Question: Already checked solutions related to my question but didn't get what I want to achieve
Here is my table structure (for ex. where table name is 'tbl_rank')
'''
name rank
apple 10
banana 2
grapes 5
orange 1
chiku 0
pineapple 0
'''
Now What I want as result is that the elements with '0' rank should be given the max rank and all the elements should appear in descending order of their rank (actually creating a new column as new_rank),
This is the desired result
'''
name rank new_rank
apple 10 10
chiku 0 10
pineapple 0 10
grapes 5 5
banana 2 2
orange 1 1
'''
To get the above result I am using this query
'''
SELECT *, (CASE WHEN rank=0 THEN MAX(rank) ELSE rank END) as new_rank
FROM 'tbl_rank' ORDER BY new_rank DESC
'''
but all I am getting is only one row as result of the above query

No idea where I am doing wrong or why its returning only one row
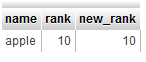
Answer: Try this:
'''
SELECT A.*, (CASE WHEN A.rank = 0 THEN B.rank ELSE A.rank END) AS new_rank
FROM tbl_rank A, (SELECT MAX(rank) AS rank FROM tbl_rank) AS B
ORDER BY new_rank DESC;
'''